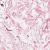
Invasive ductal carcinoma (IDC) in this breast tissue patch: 0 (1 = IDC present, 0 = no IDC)